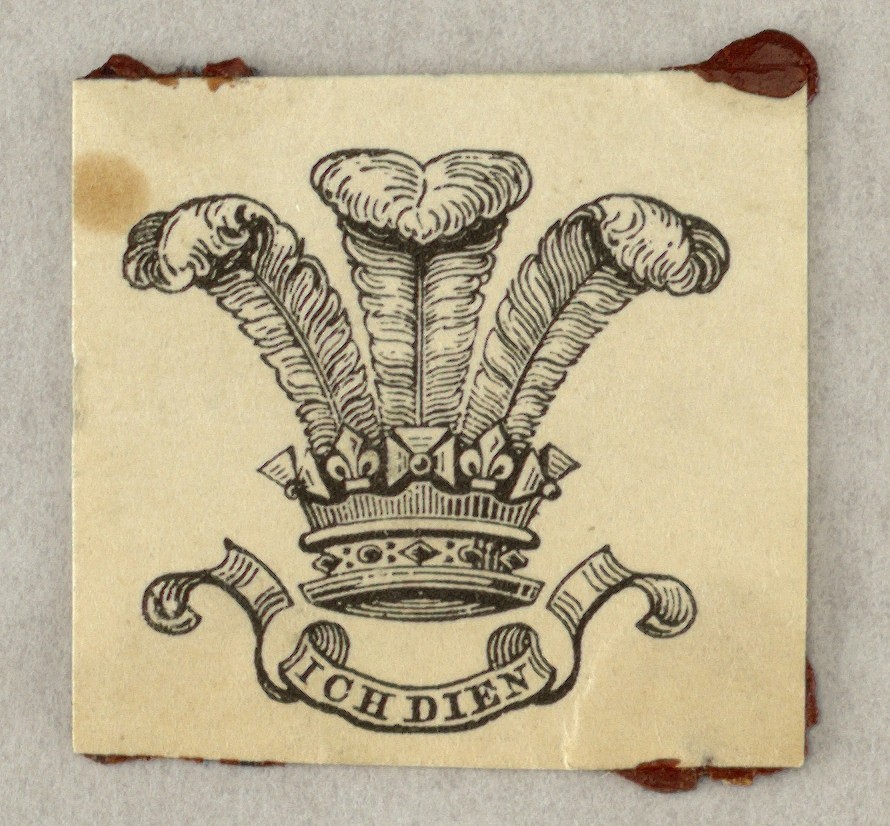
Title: The Coat of Arms of a Prince of Wales
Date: ca. 1845
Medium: Wood engraving on paper
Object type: Print
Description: Three feathers rising from a crown. "ICH DIEN" on a paper scroll, underneath.